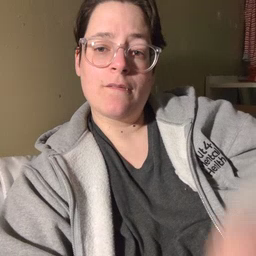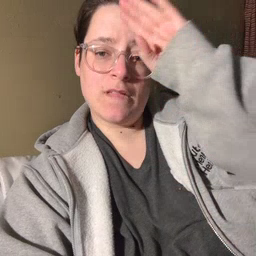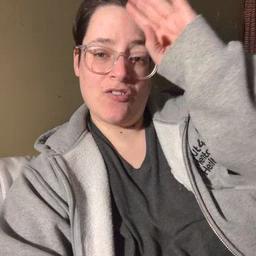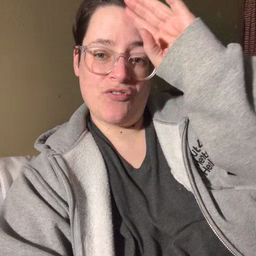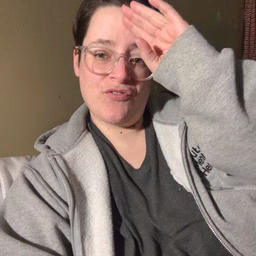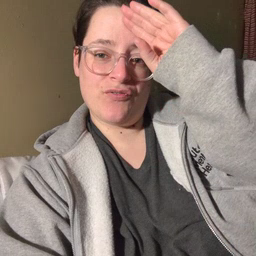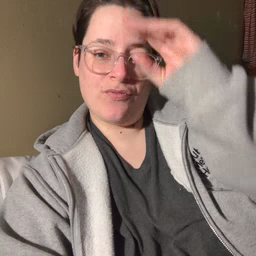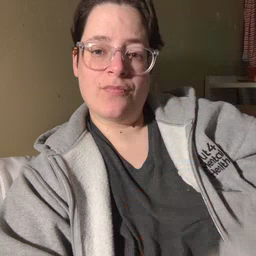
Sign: fireman